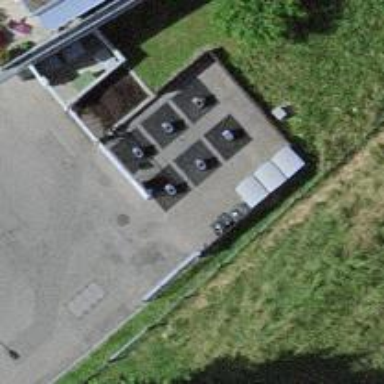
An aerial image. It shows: Recycling container at amenity designated for recycling.